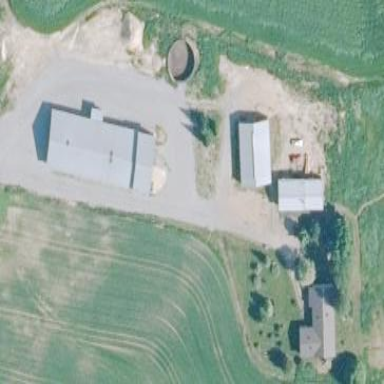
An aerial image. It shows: Farmyard area.